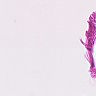
Metastatic tissue present: no